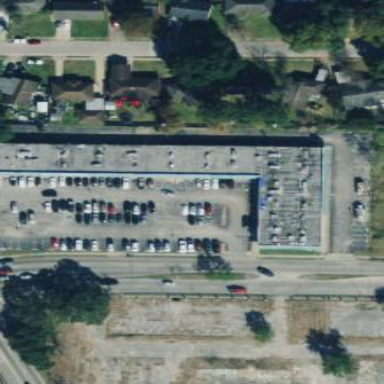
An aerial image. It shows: Retail building.